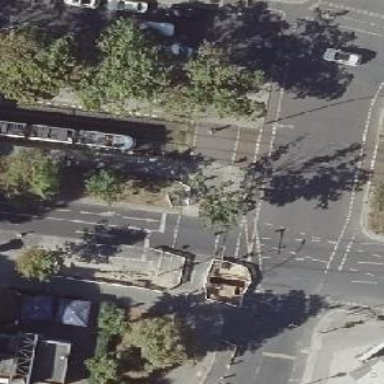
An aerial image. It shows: Tram crossing with traffic signals.